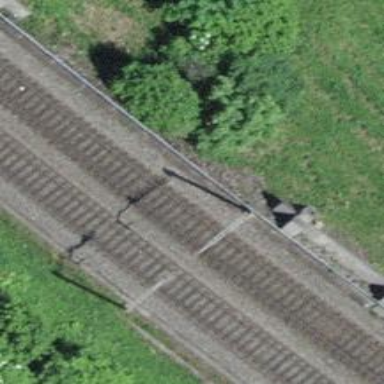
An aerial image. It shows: Single-track railway with electrified contact lines.